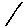
Label: line